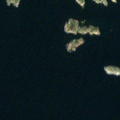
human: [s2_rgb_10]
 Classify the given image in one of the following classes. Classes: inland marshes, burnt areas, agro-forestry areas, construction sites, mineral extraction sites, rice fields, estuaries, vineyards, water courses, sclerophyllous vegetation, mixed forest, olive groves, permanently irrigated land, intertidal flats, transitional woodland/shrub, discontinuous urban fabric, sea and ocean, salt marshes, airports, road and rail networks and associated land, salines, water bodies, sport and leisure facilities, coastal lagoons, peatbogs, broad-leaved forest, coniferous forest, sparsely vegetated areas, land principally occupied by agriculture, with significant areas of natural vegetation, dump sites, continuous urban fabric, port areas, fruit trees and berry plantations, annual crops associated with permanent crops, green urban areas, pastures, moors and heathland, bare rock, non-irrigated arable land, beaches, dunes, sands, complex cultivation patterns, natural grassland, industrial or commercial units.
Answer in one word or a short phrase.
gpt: sea and ocean